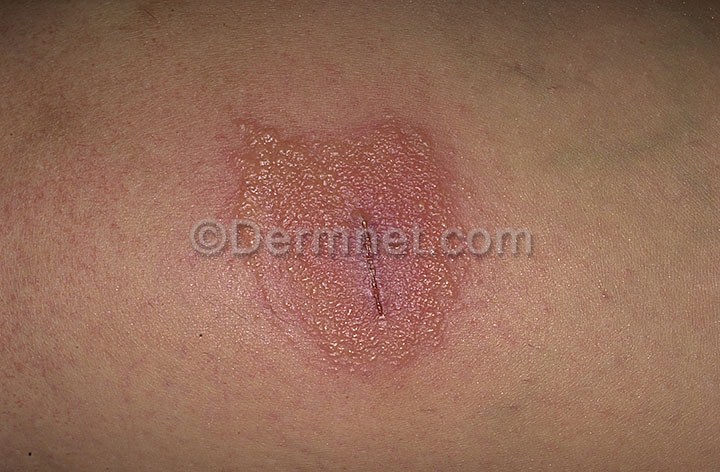
Disease: Poison Ivy Photos and other Contact Dermatitis